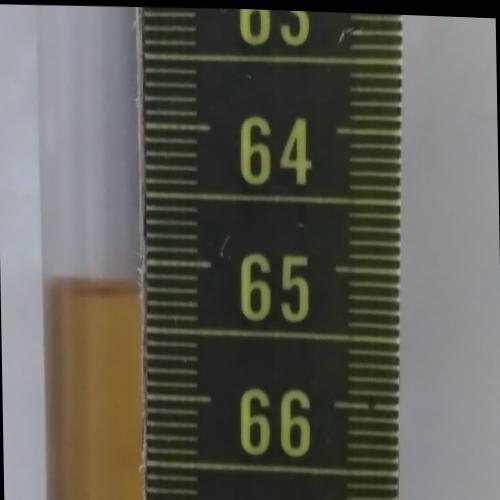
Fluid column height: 65.2 cm